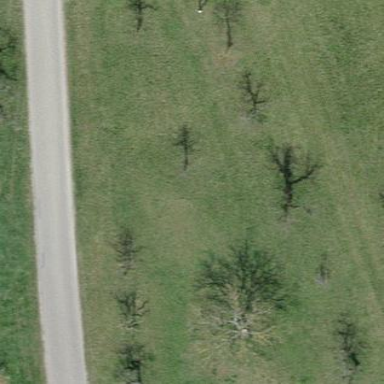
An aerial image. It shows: Orchard.